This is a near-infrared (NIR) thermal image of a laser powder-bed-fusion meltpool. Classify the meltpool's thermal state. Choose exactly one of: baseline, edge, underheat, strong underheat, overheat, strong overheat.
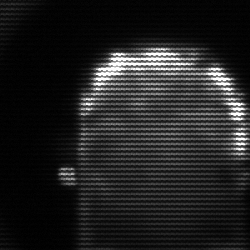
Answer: baseline